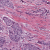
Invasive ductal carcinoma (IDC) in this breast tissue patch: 1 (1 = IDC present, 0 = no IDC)